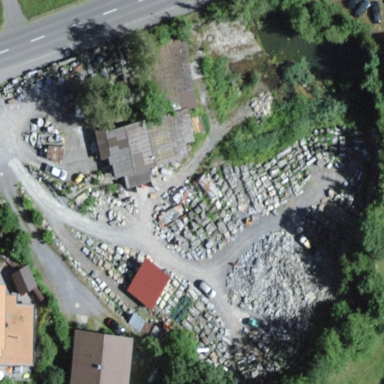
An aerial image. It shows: Quarry area.